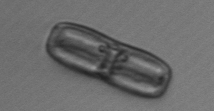
Label: Ephemera